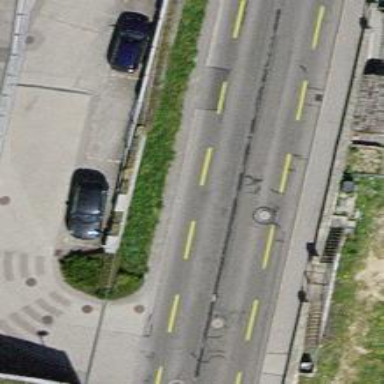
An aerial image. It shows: Tertiary road with asphalt surface. It has cycle lane on both sides.